Aerial crown-view tile of a tropical tree (Barro Colorado Island, Panama), acquired 20250414:
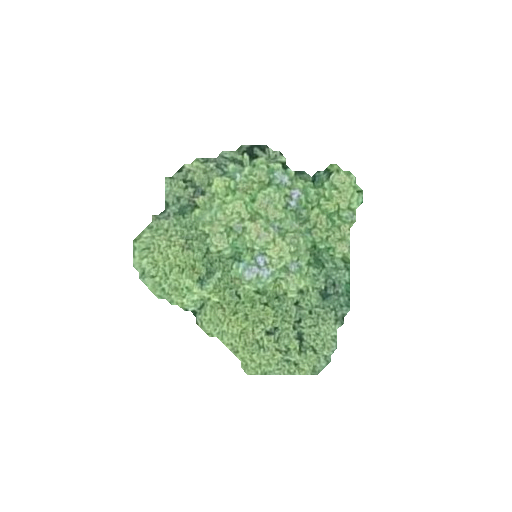
Species: Jacaranda copaia
GBIF accepted scientific name: Jacaranda copaia
Crown area: 54.45 m²